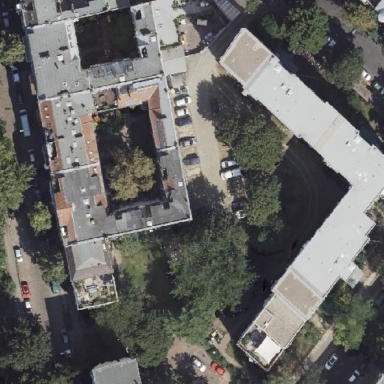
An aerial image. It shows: Unique apartment building with double saltbox roof shape.